Field crop: maize
Growth stage: 2
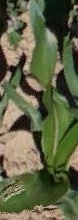
Species: maize